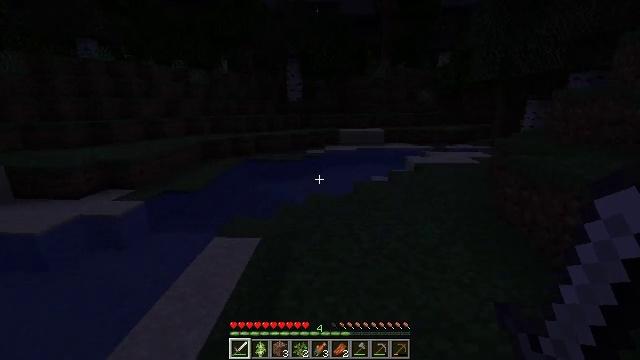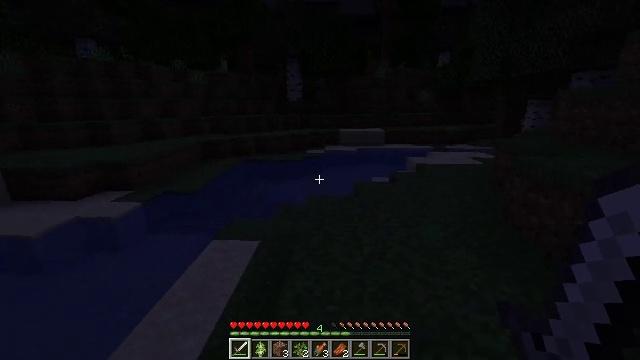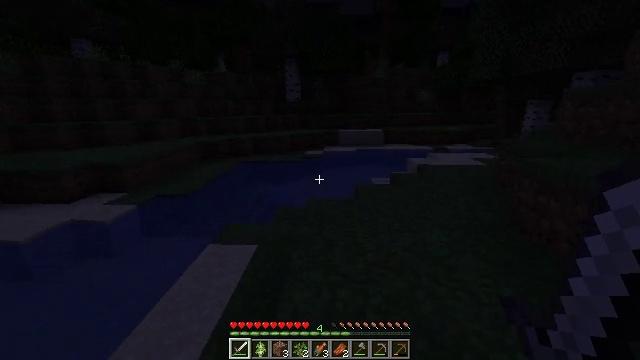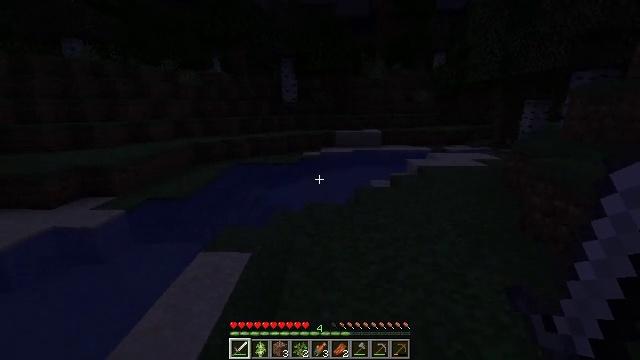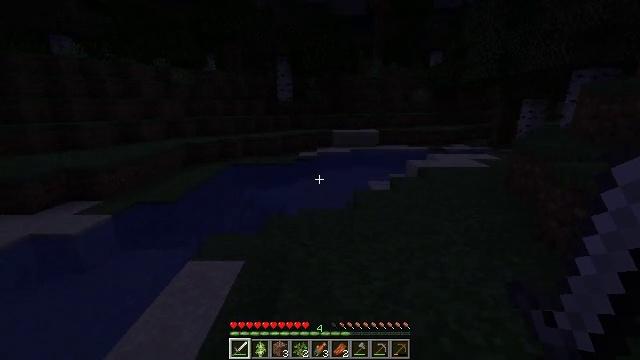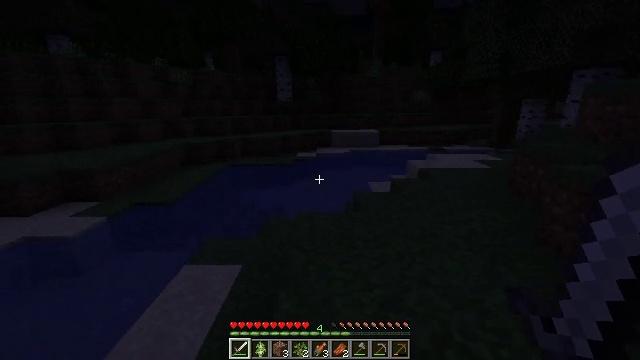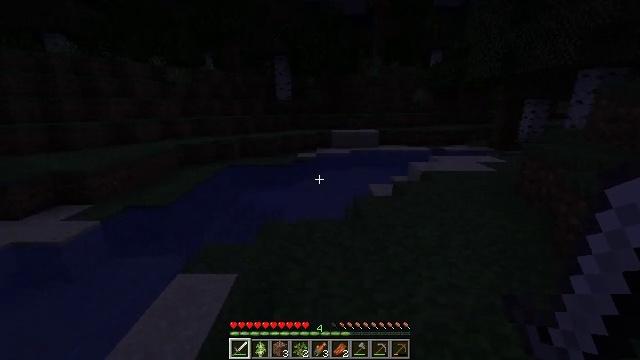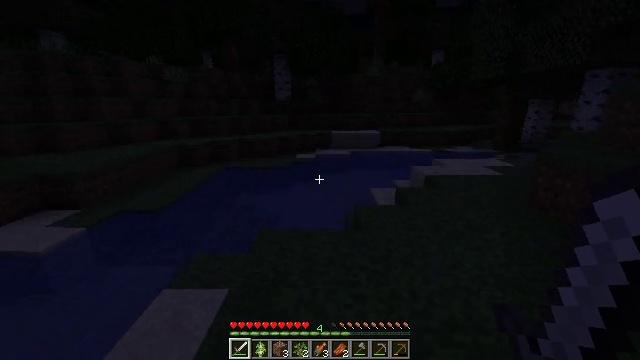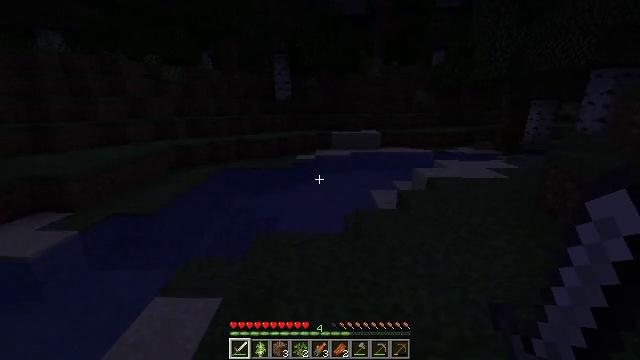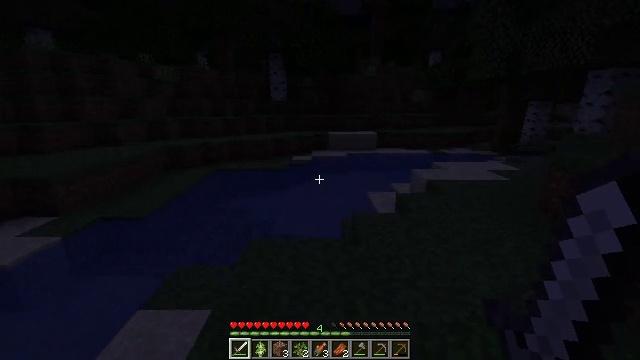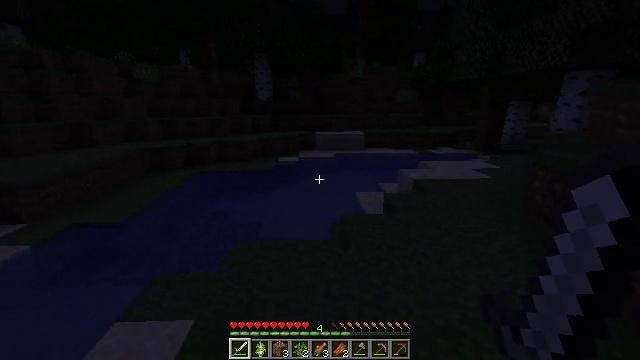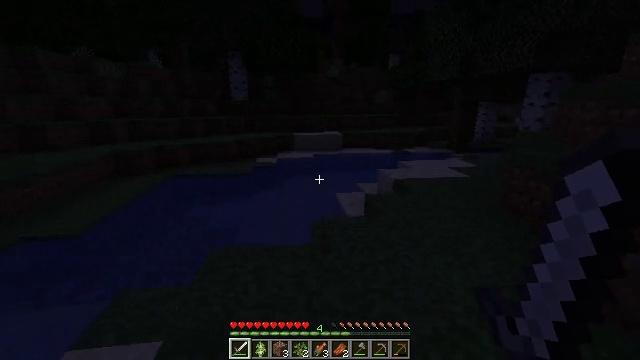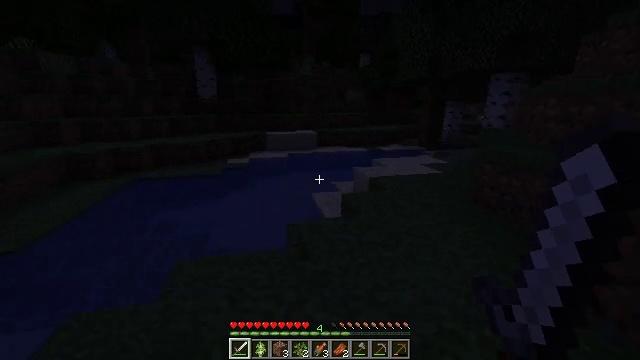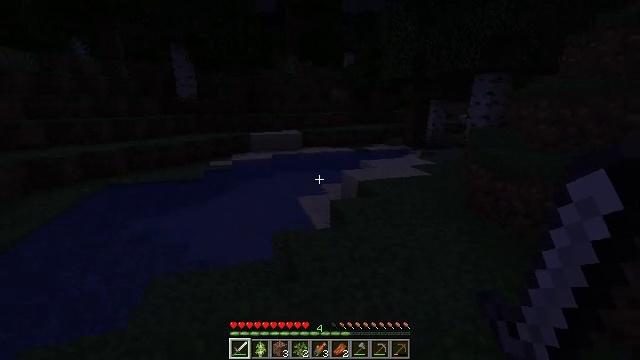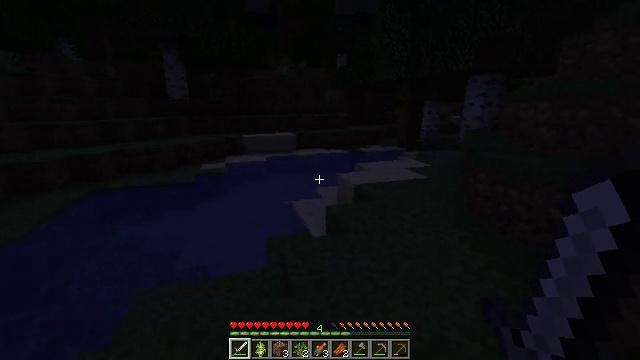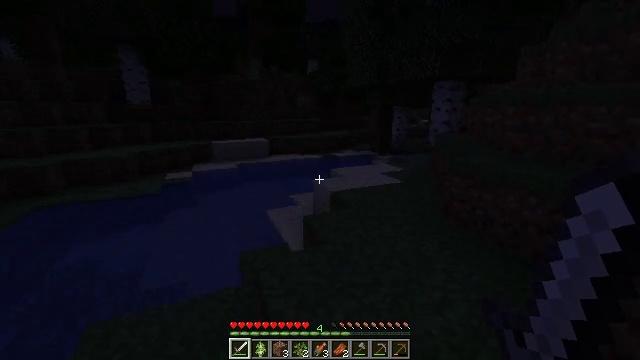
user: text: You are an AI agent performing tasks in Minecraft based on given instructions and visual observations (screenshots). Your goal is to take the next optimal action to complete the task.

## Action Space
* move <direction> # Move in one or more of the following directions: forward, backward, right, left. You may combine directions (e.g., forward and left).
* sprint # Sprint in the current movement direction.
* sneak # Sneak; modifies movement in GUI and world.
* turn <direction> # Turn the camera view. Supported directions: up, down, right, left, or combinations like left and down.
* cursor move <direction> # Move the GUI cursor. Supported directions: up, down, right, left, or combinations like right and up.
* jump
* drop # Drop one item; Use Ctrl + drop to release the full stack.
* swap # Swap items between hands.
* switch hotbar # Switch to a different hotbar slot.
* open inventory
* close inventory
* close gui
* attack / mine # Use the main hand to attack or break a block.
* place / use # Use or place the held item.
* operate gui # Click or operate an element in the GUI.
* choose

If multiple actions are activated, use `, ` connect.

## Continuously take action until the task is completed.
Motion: motion action
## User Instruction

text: Kill aquatic mobs.
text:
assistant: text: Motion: move forward
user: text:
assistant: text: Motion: move forward
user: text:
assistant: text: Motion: move forward
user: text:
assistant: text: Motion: move forward
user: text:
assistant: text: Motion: move forward
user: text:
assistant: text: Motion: move forward
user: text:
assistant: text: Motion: move forward
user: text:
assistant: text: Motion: move forward
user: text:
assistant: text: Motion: move forward
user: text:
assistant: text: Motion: move forward, turn right
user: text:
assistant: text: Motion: move forward, turn right
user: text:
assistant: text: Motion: move forward, turn right
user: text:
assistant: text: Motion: move forward, turn right
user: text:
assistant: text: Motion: move forward, turn right
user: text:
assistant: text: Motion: turn right and up
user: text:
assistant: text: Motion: turn right and up
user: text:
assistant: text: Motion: turn right
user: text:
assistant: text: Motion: turn left
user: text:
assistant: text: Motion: turn left and up
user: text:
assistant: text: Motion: turn left and up
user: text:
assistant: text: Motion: turn left
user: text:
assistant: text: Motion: turn left and down
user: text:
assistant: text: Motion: turn left
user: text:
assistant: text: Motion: turn left and down
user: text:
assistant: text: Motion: turn left
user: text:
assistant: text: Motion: turn left
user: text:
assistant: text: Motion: turn left and up
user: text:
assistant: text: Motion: move forward, turn left
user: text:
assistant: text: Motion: move forward, turn down
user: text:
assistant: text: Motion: move forward